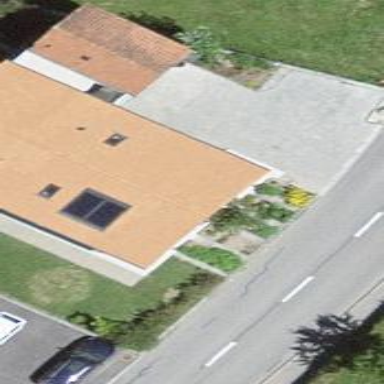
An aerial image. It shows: Residential building.